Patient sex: F
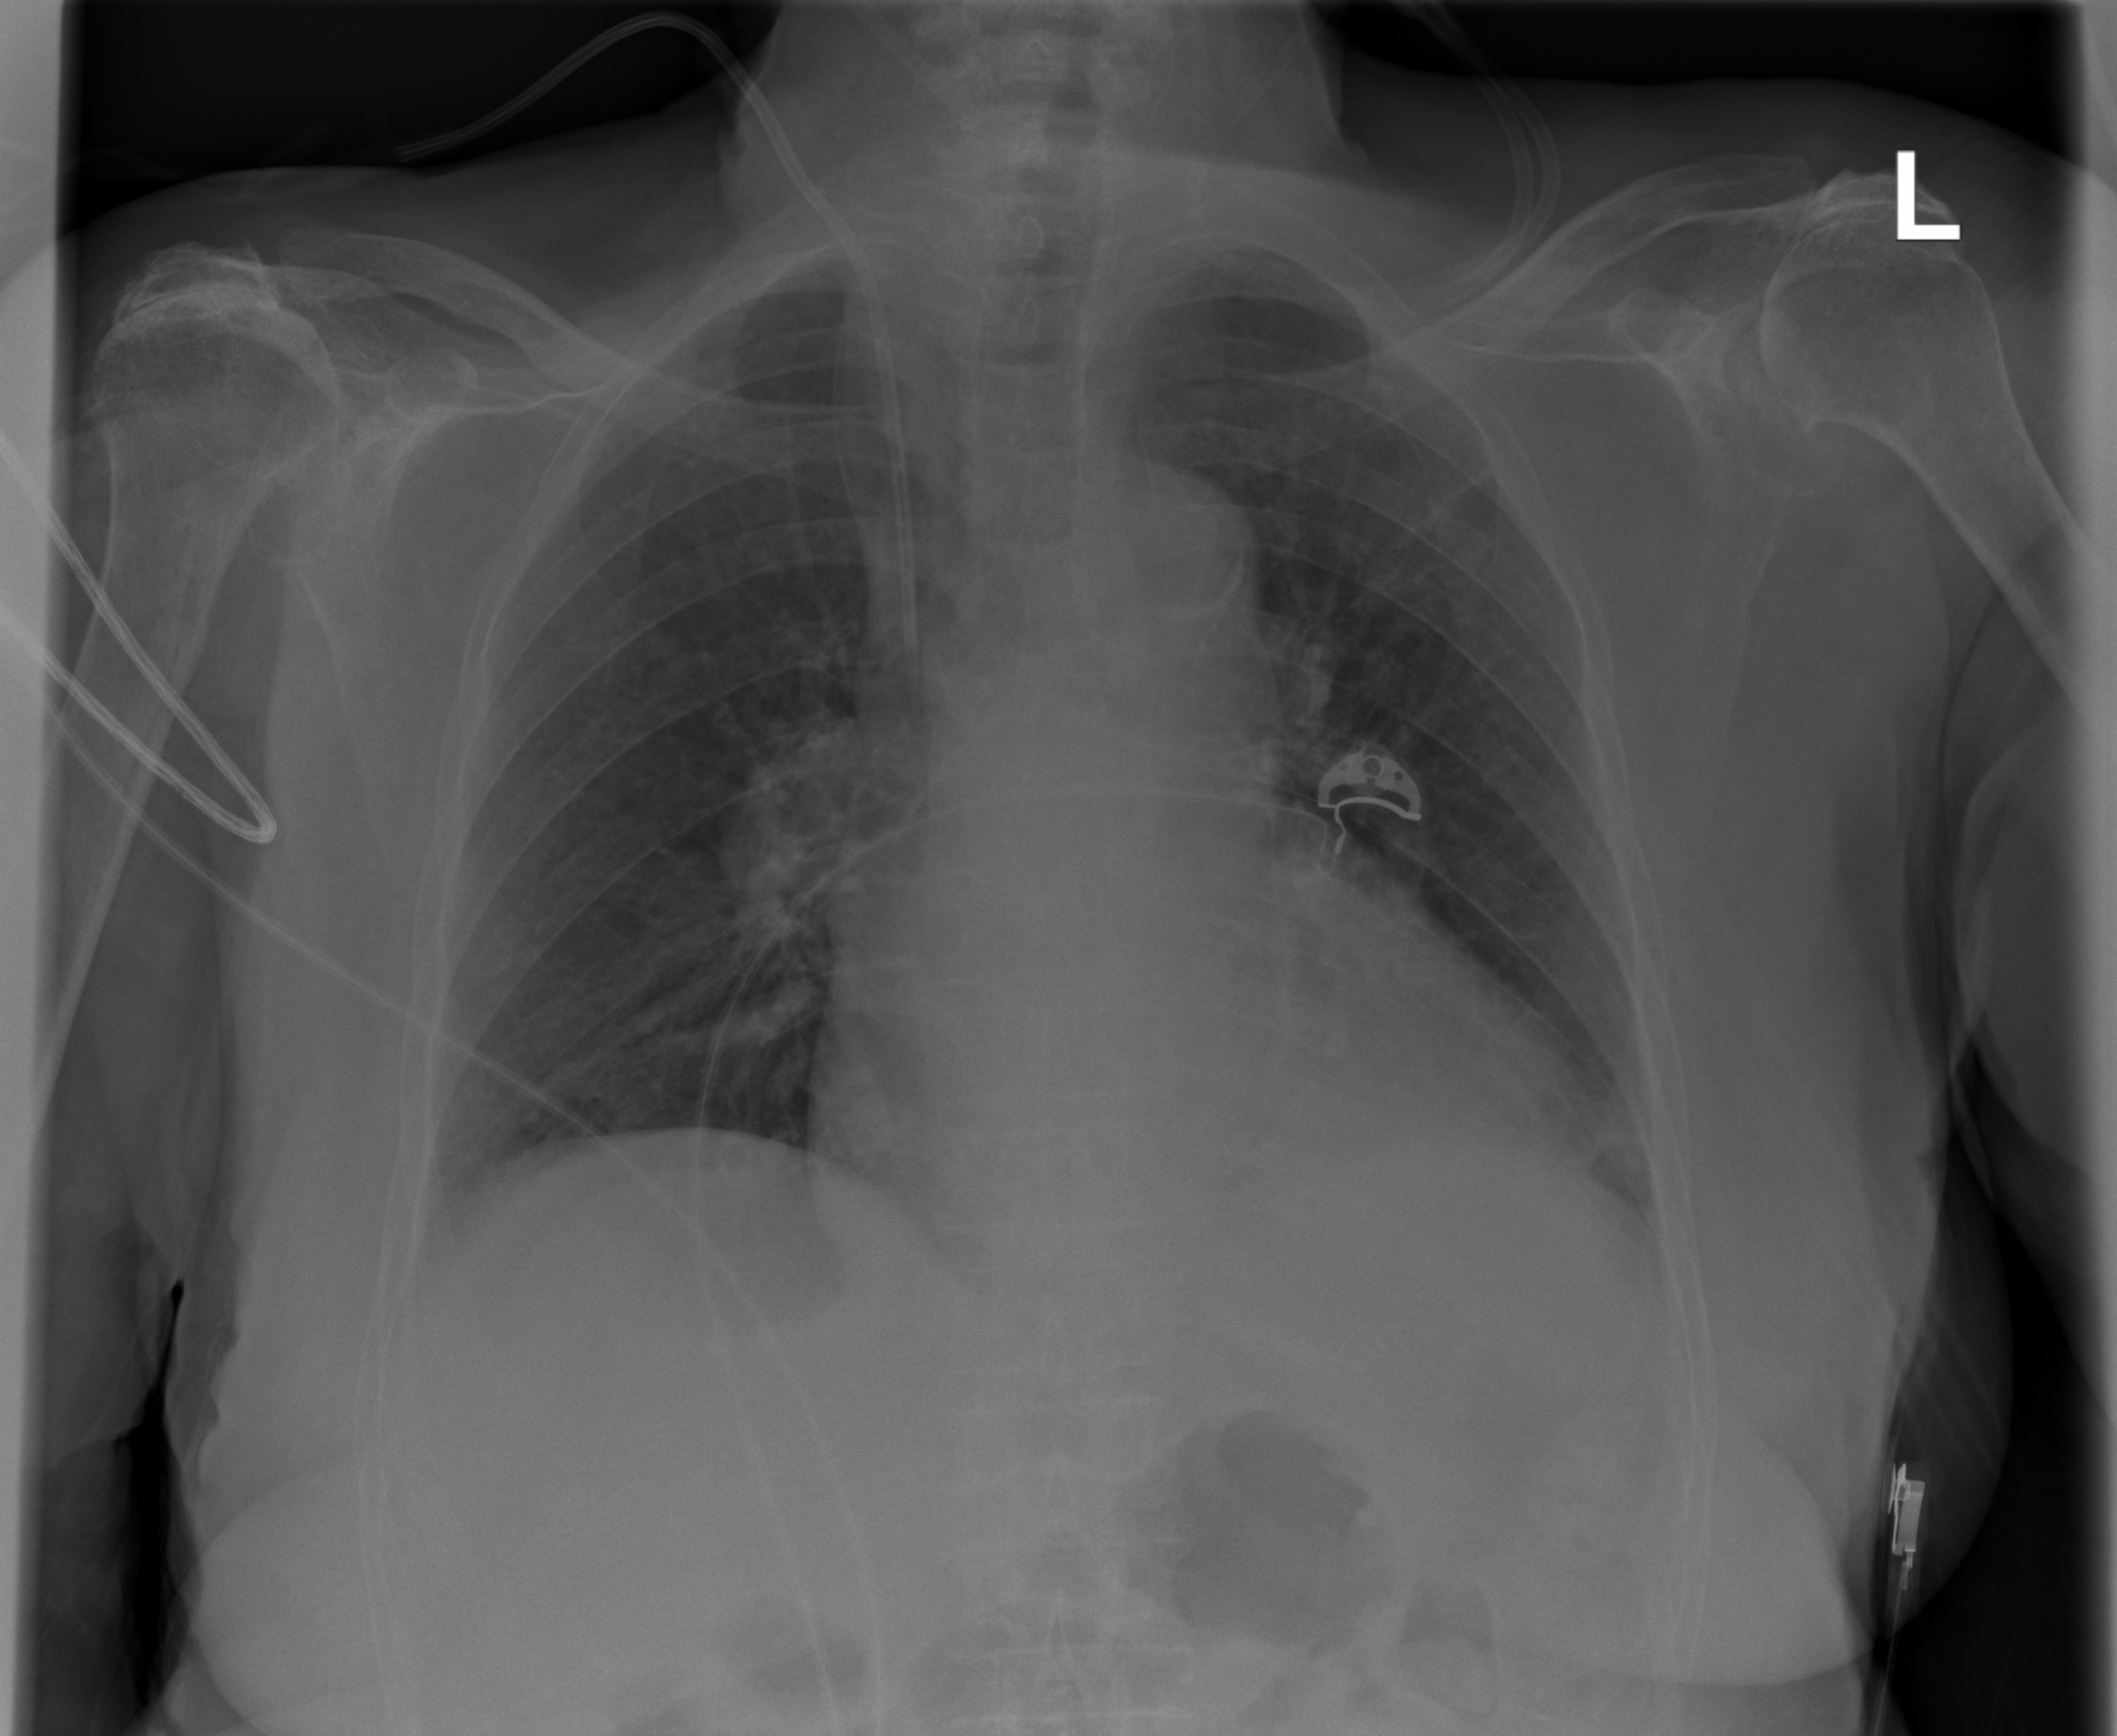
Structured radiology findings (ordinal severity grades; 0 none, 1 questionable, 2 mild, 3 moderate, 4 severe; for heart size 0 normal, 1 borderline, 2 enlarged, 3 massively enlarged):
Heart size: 2
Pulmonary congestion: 0
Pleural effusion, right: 0
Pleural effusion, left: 1
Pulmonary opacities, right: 0
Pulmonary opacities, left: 0
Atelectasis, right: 0
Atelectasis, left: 0